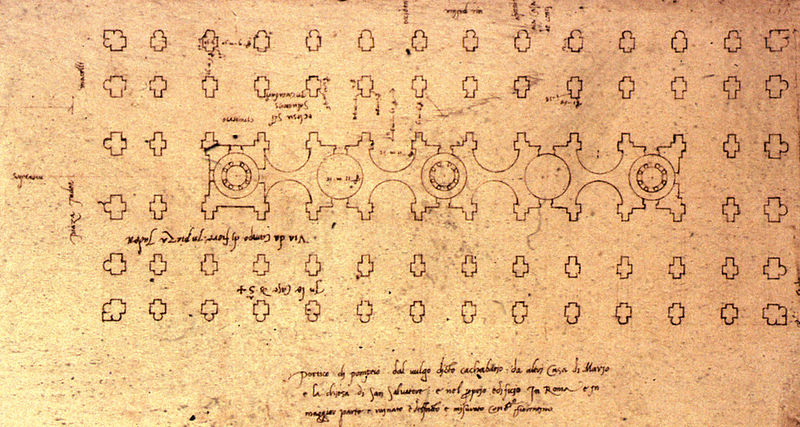
Titel: Vermeintliche Porticus Pompeji, Rom. Rekonstruktion
Künstler: Baldassare Peruzzi
Institution: Florenz, Uffizien, Gabinetto Disegni e Stampe
Schlagwörter: pfeiler, skizze, säulen, zeichnung, gebäude, alt, architektur, kreis, rund, schrift, formen, text, kreise, entwurf, kirchenschiff, kreuze, plan, handschrift, legende, grundriss, nischen, bauplan, italienisch